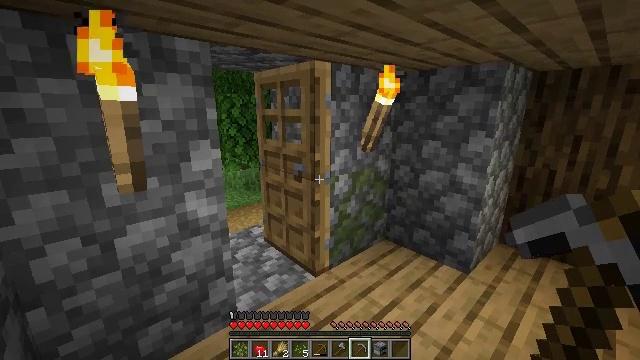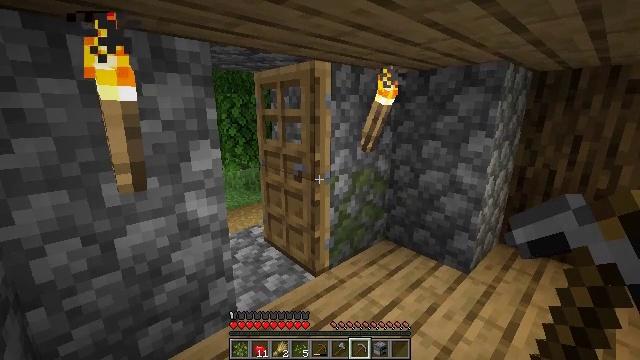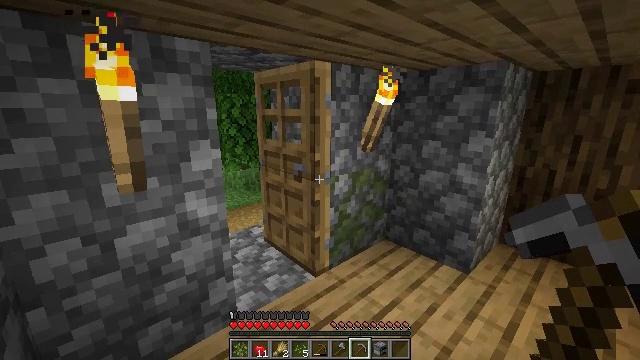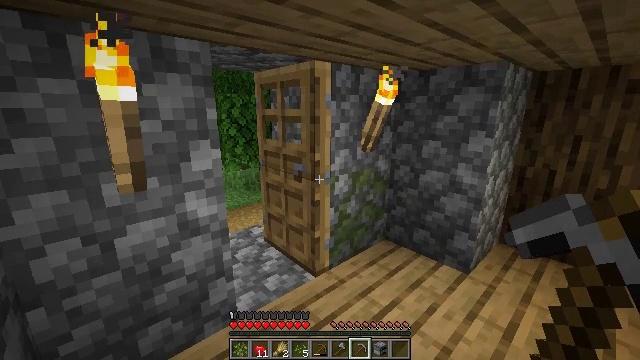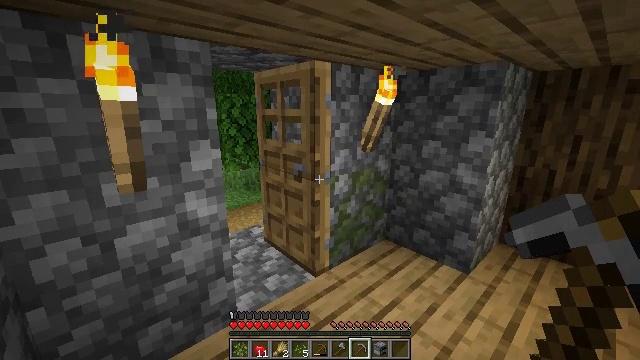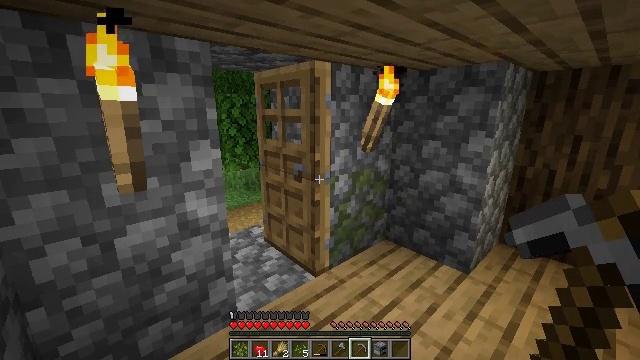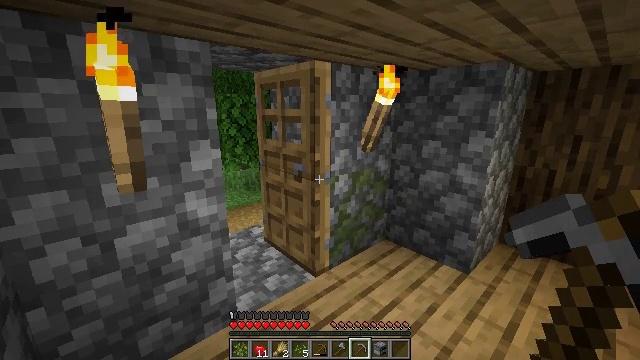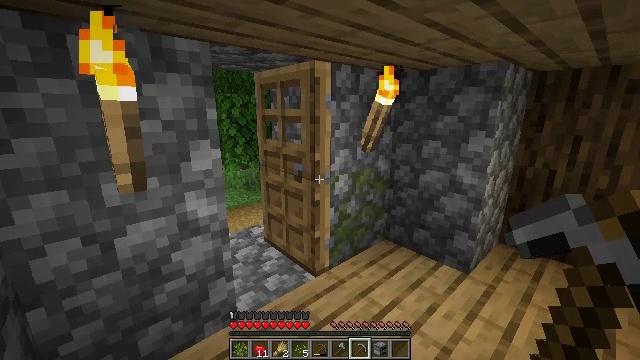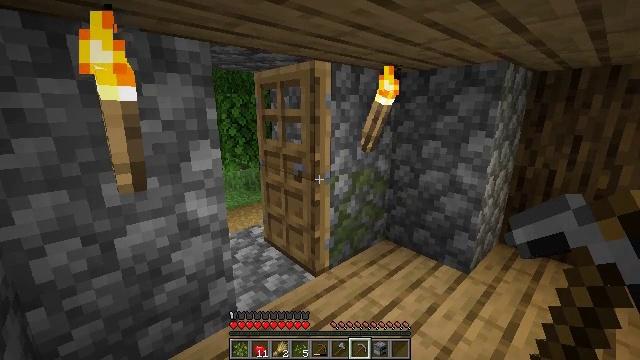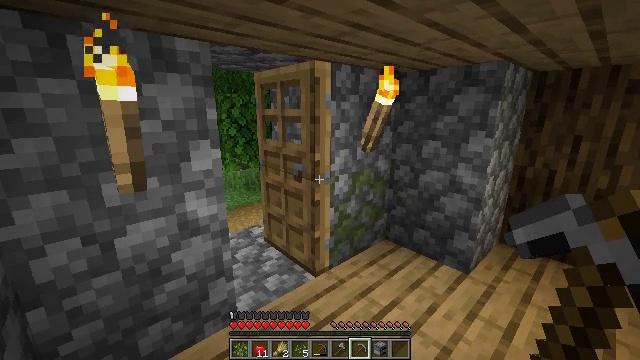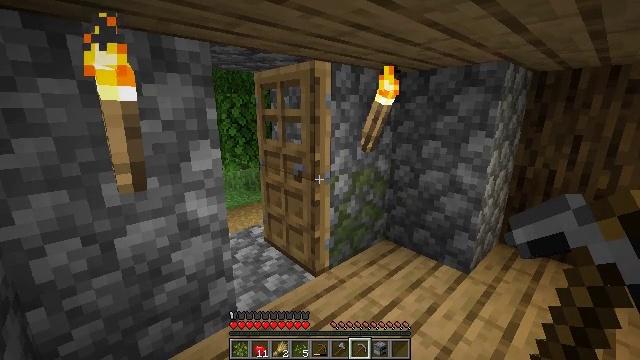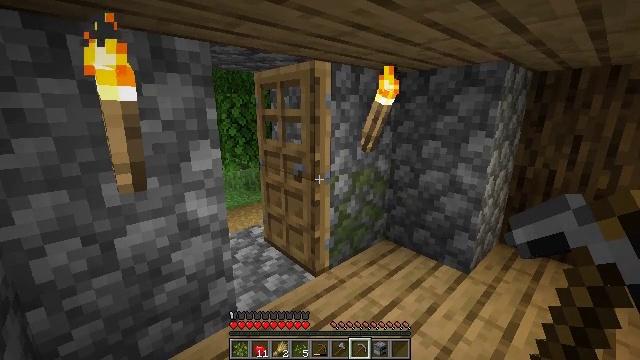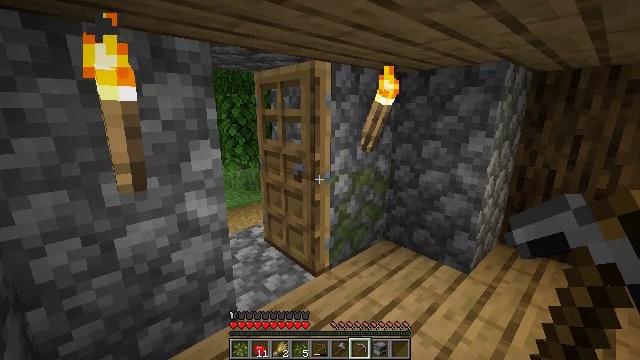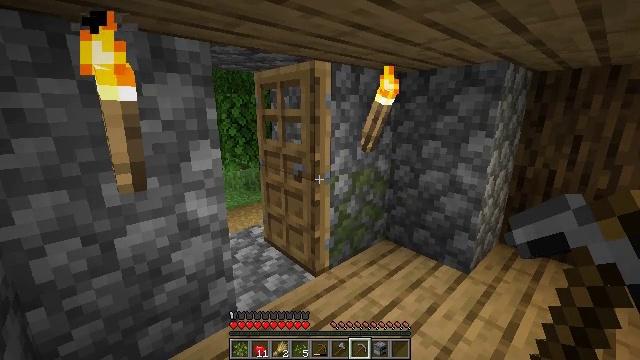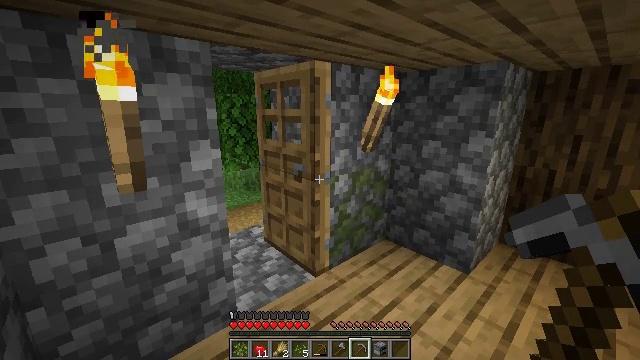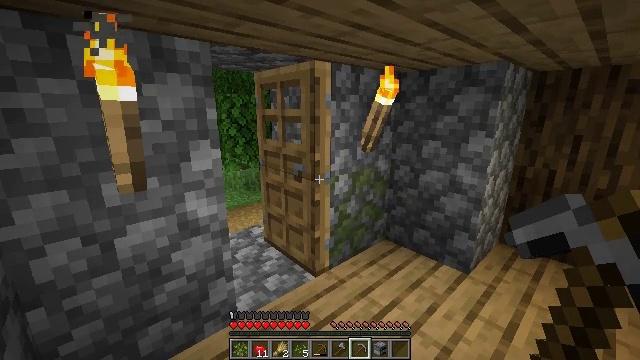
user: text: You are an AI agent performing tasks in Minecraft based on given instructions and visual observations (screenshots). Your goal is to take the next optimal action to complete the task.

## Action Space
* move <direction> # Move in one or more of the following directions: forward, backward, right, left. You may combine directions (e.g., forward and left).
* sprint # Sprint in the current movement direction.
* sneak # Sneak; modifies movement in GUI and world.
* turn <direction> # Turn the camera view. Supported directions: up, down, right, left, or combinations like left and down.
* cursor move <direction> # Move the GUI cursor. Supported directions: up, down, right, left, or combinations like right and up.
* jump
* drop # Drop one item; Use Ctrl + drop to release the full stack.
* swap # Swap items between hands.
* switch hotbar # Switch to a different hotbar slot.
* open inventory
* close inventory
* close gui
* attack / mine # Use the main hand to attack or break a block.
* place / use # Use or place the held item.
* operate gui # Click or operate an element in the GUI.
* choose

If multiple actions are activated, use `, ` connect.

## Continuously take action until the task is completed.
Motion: motion action
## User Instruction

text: Mine the grass path to create a new path.
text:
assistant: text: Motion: no_op
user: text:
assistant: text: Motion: no_op
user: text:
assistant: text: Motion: no_op
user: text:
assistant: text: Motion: no_op
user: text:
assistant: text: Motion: no_op
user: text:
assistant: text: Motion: no_op
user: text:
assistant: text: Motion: no_op
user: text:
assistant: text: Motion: no_op
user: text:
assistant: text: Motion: no_op
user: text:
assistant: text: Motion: no_op
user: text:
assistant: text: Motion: no_op
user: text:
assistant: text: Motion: no_op
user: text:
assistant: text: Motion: no_op
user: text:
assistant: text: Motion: no_op
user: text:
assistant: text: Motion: no_op
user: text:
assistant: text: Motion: no_op
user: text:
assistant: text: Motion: no_op
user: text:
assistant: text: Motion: no_op
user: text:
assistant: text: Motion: no_op
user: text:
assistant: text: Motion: no_op
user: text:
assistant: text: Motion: no_op
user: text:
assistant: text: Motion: no_op
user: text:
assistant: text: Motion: no_op
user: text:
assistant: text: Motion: no_op
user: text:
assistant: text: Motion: no_op
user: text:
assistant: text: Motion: no_op
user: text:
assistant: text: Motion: no_op
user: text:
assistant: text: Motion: no_op
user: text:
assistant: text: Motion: no_op
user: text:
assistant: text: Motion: turn left and down